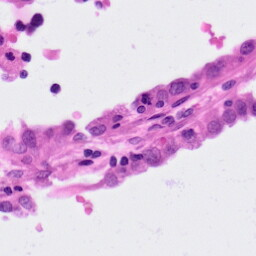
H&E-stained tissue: Lung